Question: Using <URL>
My function looks like that
'''
mailto_input.bind( "keydown", function( event ) {
if ( event.keyCode === $.ui.keyCode.TAB && $( this ).data( "autocomplete" ).menu.active ) {
event.preventDefault();
}
}).autocomplete({
source: function( request, response ) {
$.getJSON( "core/search.php", {
term: extractLast( request.term )
}, response );
},
search: function(){
// custom minLength
var term = extractLast( this.value );
if ( term.length < 2 ) {
return false;
}
},
focus: function() {
// prevent value inserted on focus
return false;
},
select: function( event, ui ) {
var terms = split( this.value );
// remove the current input
terms.pop();
// add the selected item
terms.push( ui.item.value );
// add placeholder to get the comma-and-space at the end
terms.push( "" );
this.value = terms.join( "; " );
return false;
}
});
'''
What I'm trying to achieve is, to limit user to select only serverside data. I mean, I want to add term into input box ONLY if there is any result from PHP side. Else, notify user that, there is no data in server like this term
For ex.

I want to prevent adding words like 'sdsf' (in this case server responds like '[]'). In other words, add ONLY if there is at least 1 suggestion from serverside. Else stay as it was and notify user about issue.
Is that possible? How can I achieve this result?
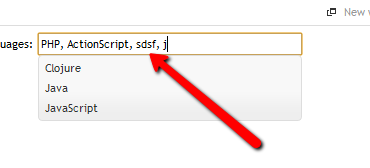
Answer: Have a go at <URL>. It does exactly what you are trying to do.
Also, here's the <URL> just to make sure it's what you want...